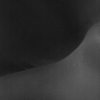
Label: not_dusty